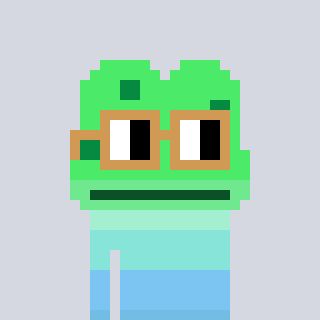
a pixel art character with square brown glasses, a frog-shaped head and a grayscale-colored body on a cool background